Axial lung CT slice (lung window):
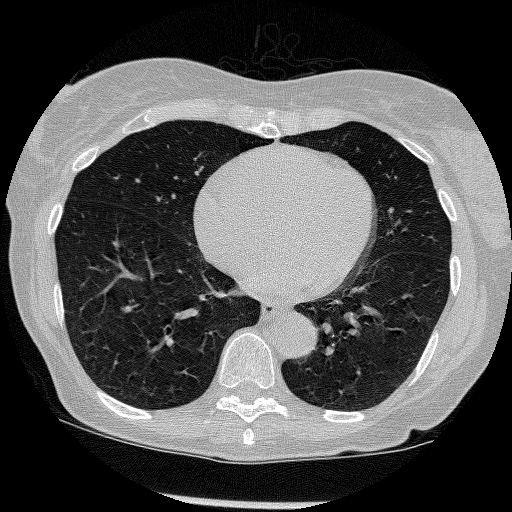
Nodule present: no